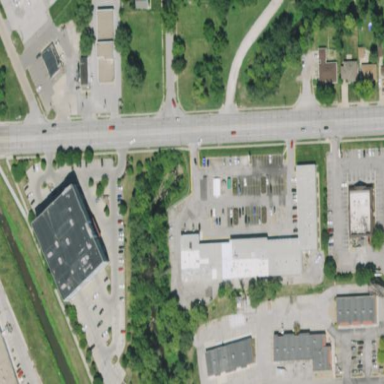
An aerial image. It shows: Retail building.